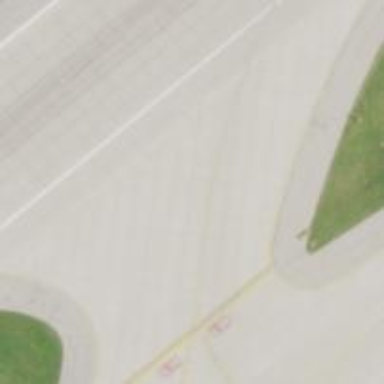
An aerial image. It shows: View of taxiway at the airport.